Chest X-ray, PA view. Patient: 13 years old, sex M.
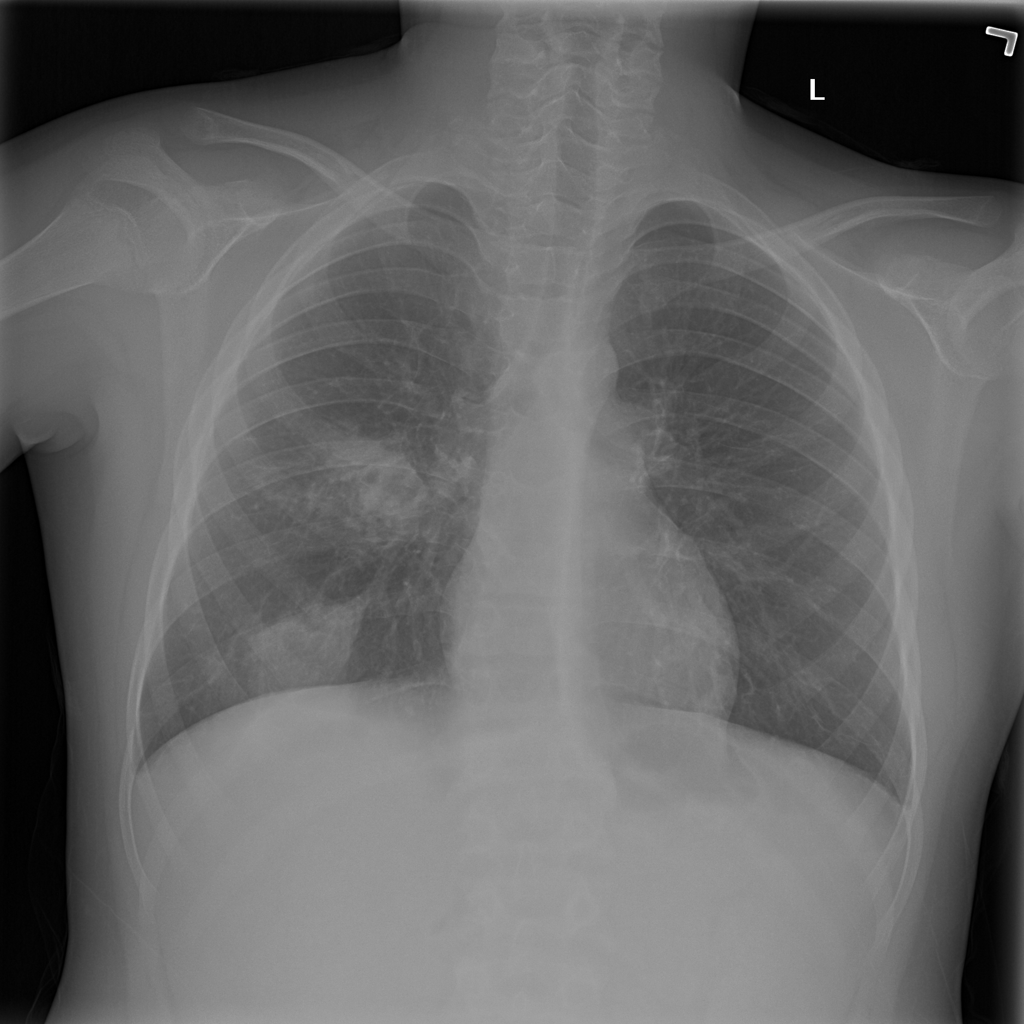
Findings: Pneumonia